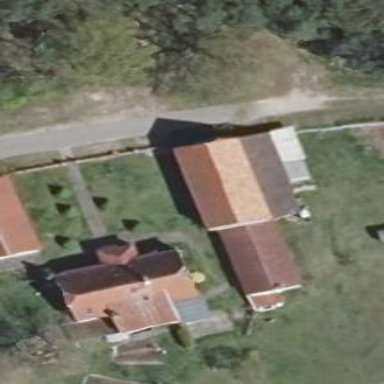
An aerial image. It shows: Building with gabled roof oriented along its structure.